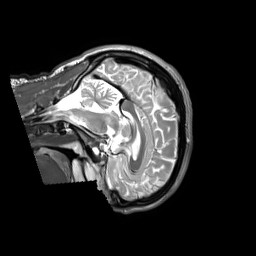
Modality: T2w
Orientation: sagittal
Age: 23
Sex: male
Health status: ill
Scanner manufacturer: siemens
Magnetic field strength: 3 T
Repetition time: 2.8 s
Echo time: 0.326 s